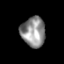
Tissue: skin
Cell type: Epithelial cells
Senescence score: 0.2734
Nuclear area (px): 710
Mean DAPI intensity: 143.728